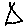
Label: triangle